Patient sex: M
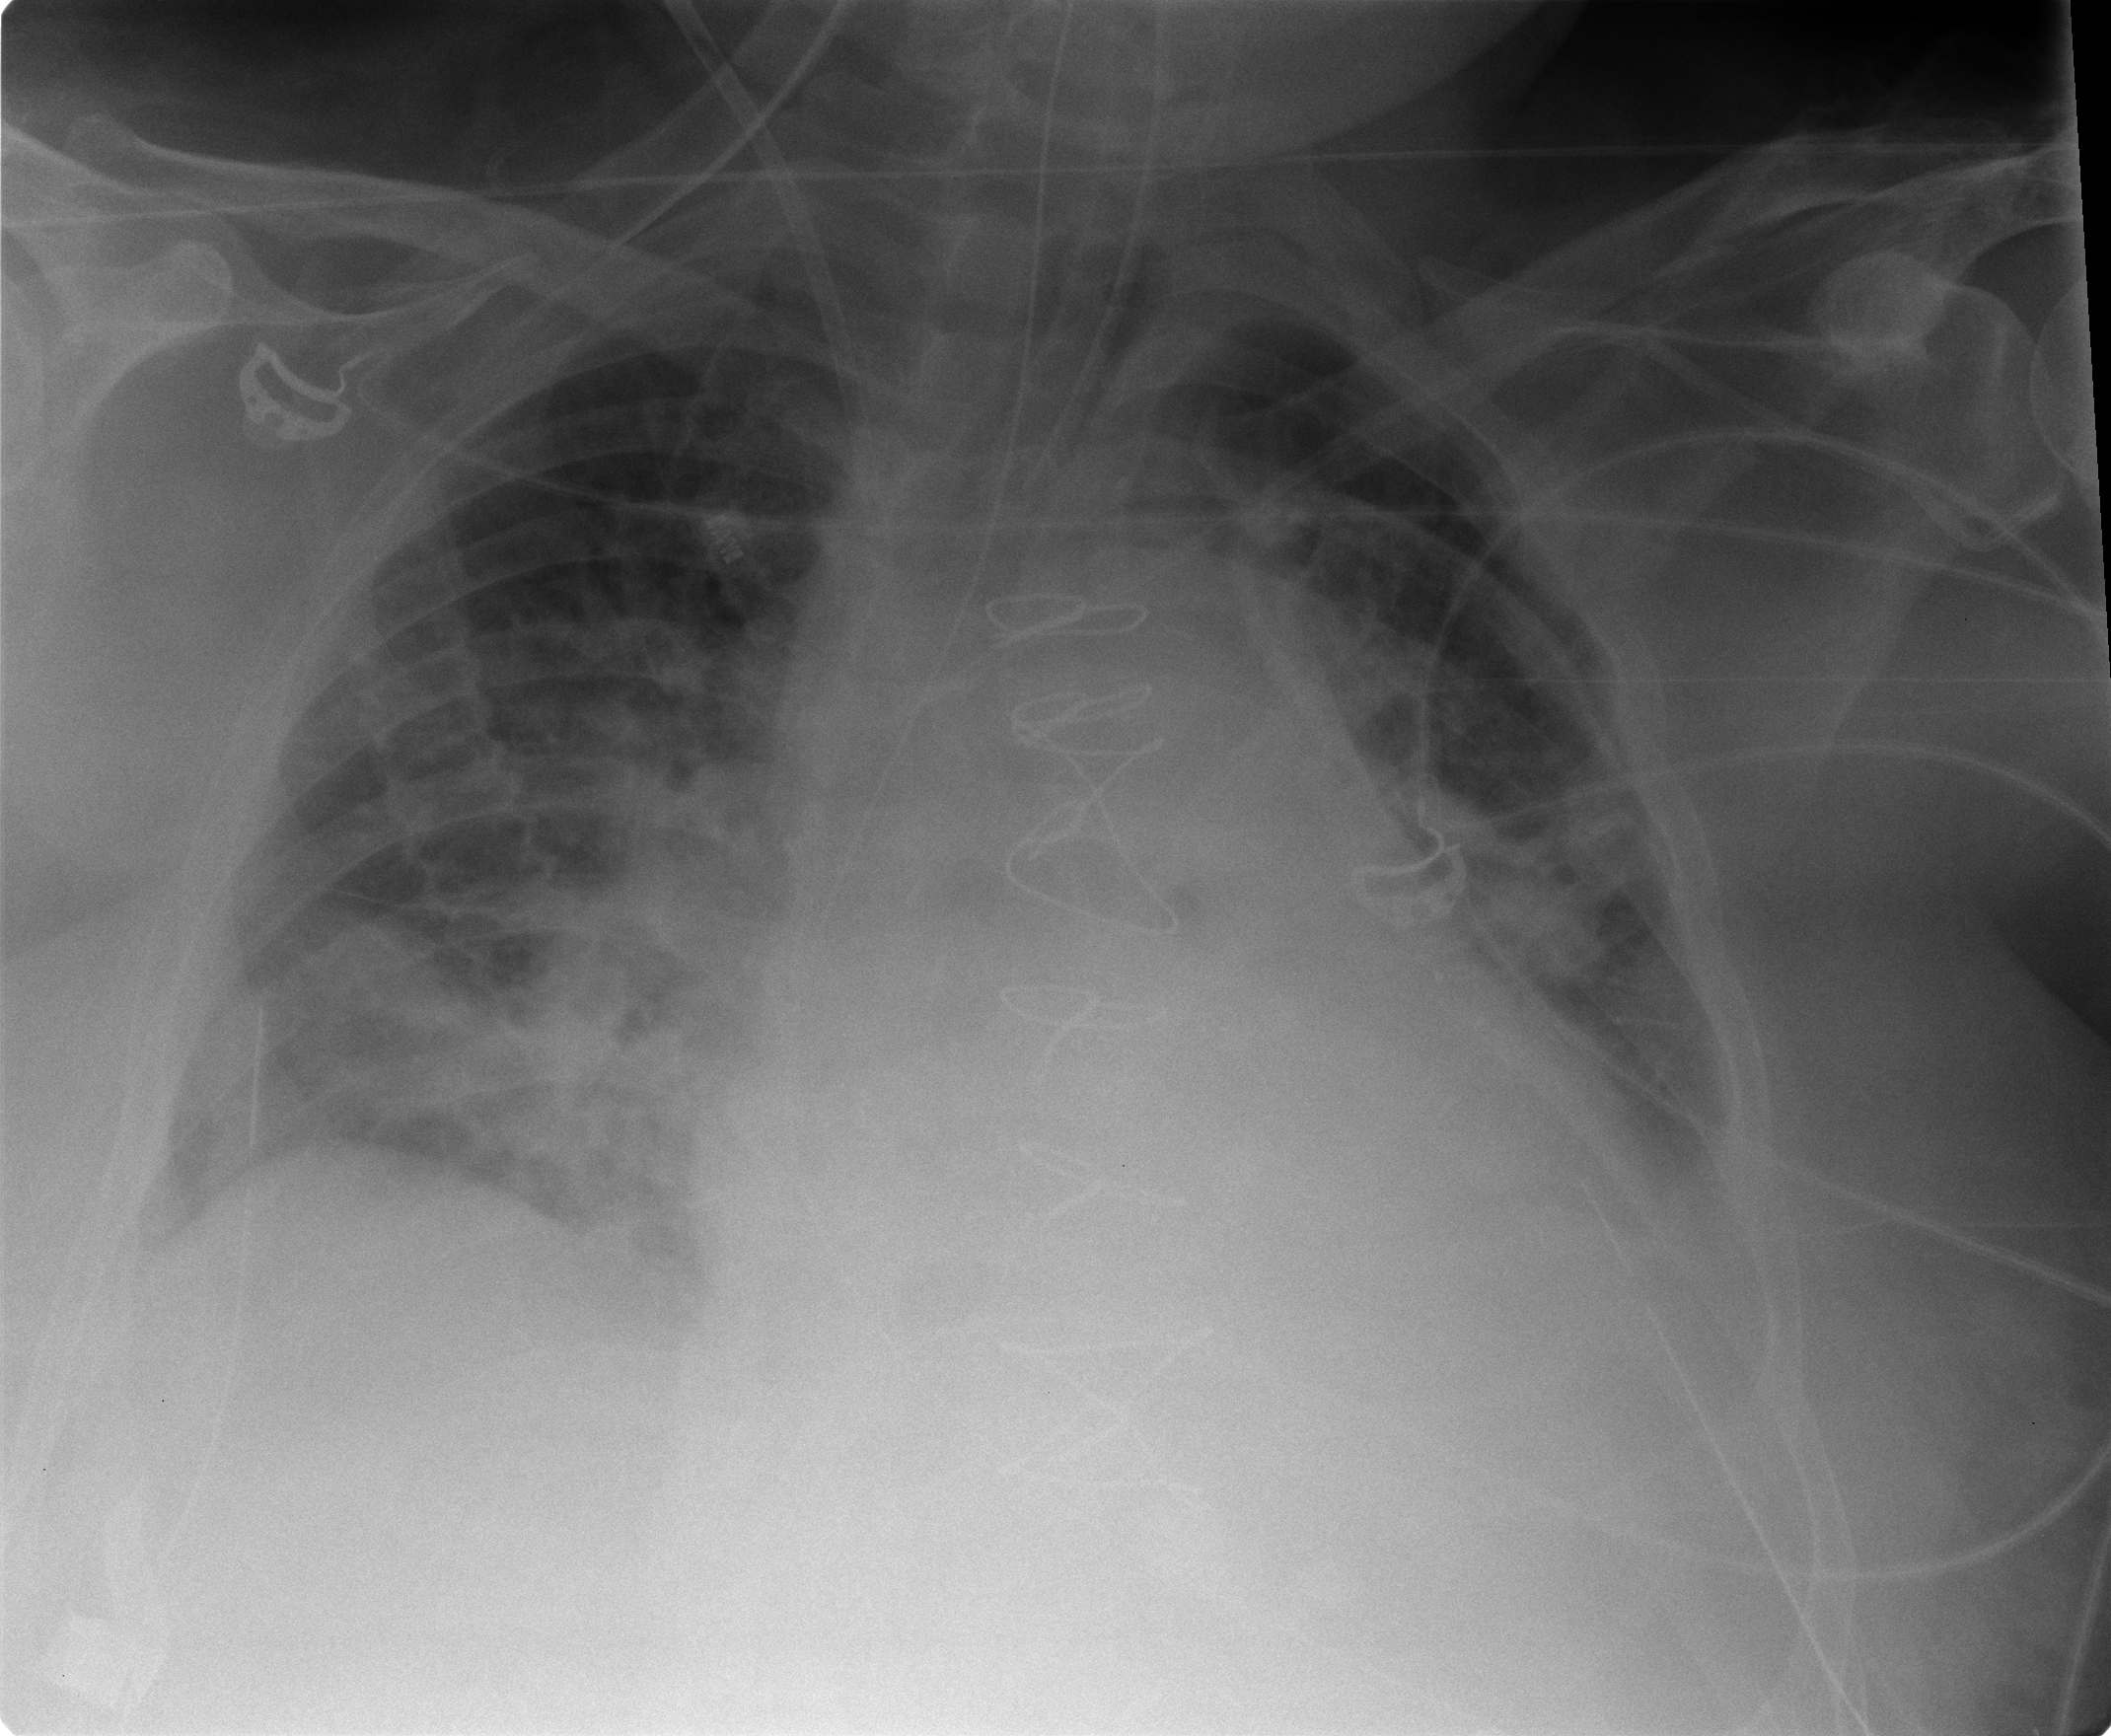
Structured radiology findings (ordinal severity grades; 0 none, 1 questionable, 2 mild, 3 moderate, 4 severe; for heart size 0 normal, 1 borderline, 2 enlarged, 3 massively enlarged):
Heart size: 0
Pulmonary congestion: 0
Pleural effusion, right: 1
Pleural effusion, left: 2
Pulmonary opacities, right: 2
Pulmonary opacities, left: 2
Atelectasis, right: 2
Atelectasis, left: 2